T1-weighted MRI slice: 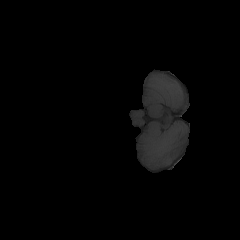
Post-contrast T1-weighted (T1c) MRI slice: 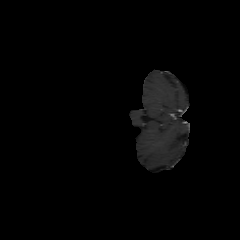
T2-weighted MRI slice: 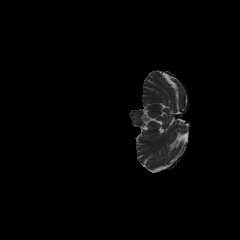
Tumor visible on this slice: no